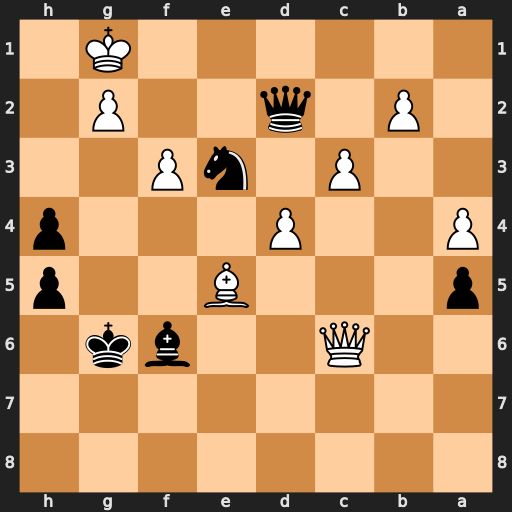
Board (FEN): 8/8/2Q2bk1/p3B2p/P2P3p/2P1nP2/1P1q2P1/6K1
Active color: b
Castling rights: -
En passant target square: -
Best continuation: Qxg2#